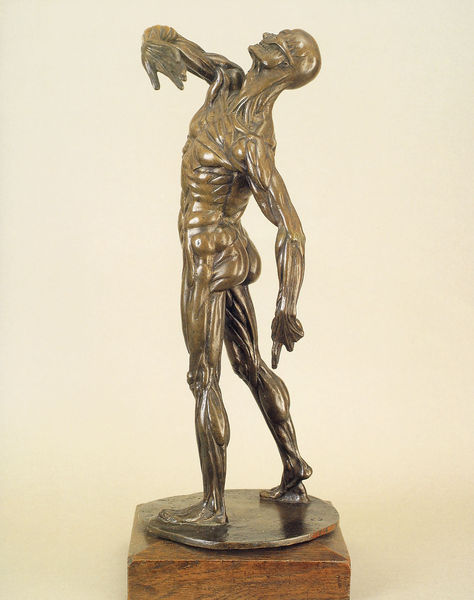
Titel: “Écorché Statuette”
Künstler: Pierre Franqueville
Institution: Krakau, Jagiellonien Universität
Schlagwörter: akt, kopf, körper, mann, nackt, bewegung, braun, finger, geste, holz, ohr, blick, tanz, anatomie, arm, gesicht, mensch, schädel, sockel, stehen, hände, figur, pose, stehend, skulptur, statue, modell, haltung, studie, muskeln, sport, glanz, glänzend, metall, bronze, plastik, zeigen, foto, rippen, medizin, statuette, manierismus, zentral, museum, angespannt, athlet, sportler, gestreckt, muskulatur, adonis, sehnen, biologie, körperbau, gehäutet, sportlich, ohne haut, körperwelten, hautlos, kugelstosser, streckend, maniernismus